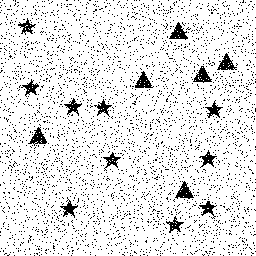
Squares: 0
Triangles: 6
Stars: 10
Total shapes: 16